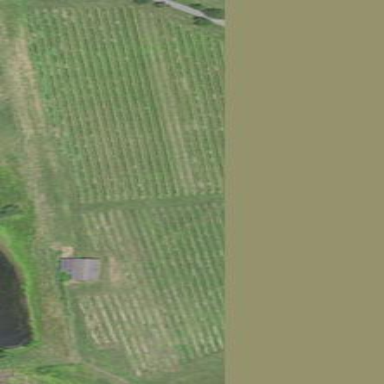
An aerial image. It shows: Vineyard where grapes are grown.